Question: first of all, I don't know if it's legal to do this, but please read <URL> to understand me better.
as you read in the question, I have trouble pushing new files into an input, I knew that I get only the last file because of the files into input's file list. so I changed pushing from this: ()
'''
function inputImage(quode, f){
let list = new DataTransfer();
list.items.add(f);
let img = list.files;
document.querySelector("#imageUploader_"+quode).files = img;
}
'''
to this:
'''
function inputImage(quode, f){
document.querySelector("#imageUploader_"+quode).files.push(f);
}
'''
but I get this error
> 'document.querySelector(...).files.push' is not a function
I get it from <URL>
I've also tried this
'''
function inputImage(quode, f){
document.querySelector("#imageUploader_"+quode).files.add(f);
}
'''
but I get this
> TypeError: 'document.querySelector(...).files.add' is not a function
the file object looks like (from the console):
'''
File {
lastModified: 1642515255138
lastModifiedDate: Tue Jan 18 2022 17:14:15 GMT+0300 (GMT+03:00) {}
name: "[(33),12,2314,100,45].jpeg"
size: 8115
type: "image/jpeg"
webkitRelativePath: ""
[[Prototype]]: File
}
'''
the file list :
'''
FileList {length: 0[[Prototype]]: FileList}
'''

:
see <URL> it may help
and this is some documentation:
1. Mozilla datatransfer
2. Mozilla FileList
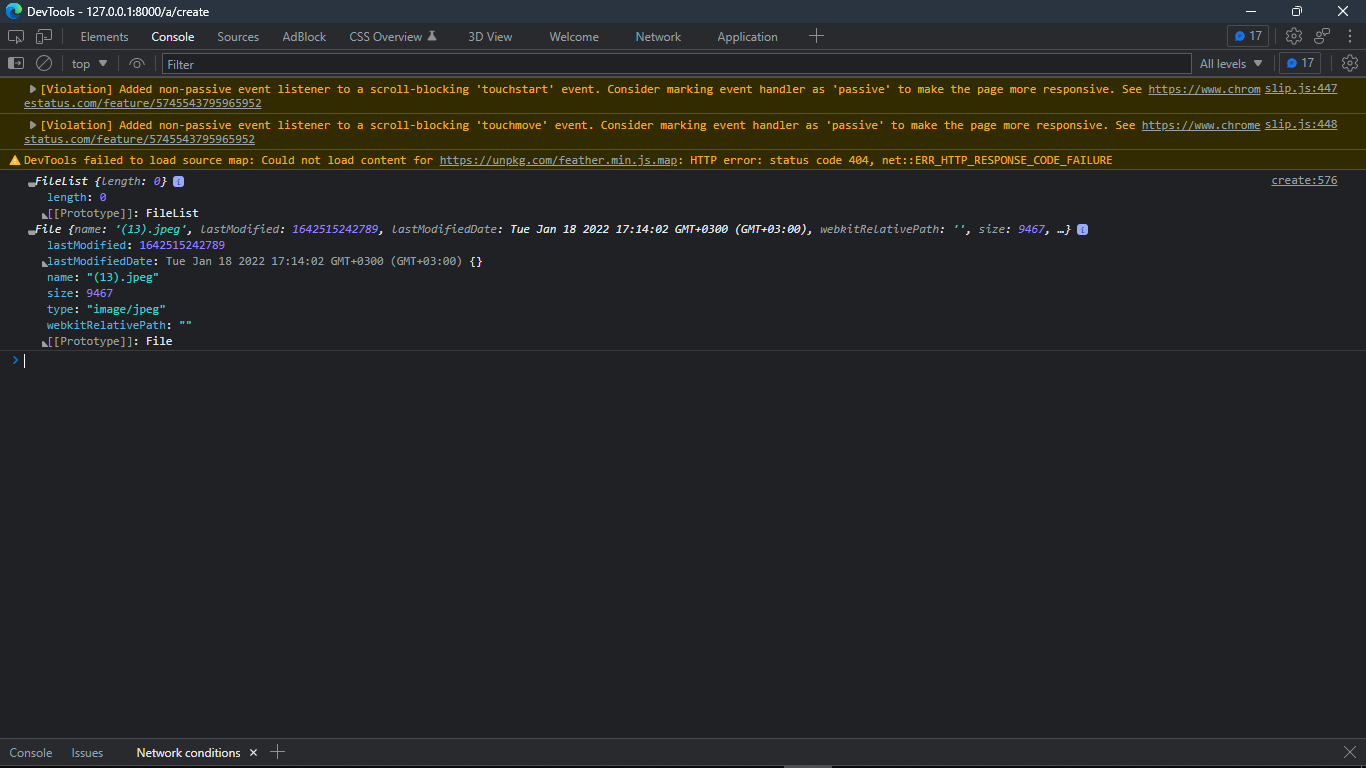
Answer: the reason wasn't related to datatransfer even nor related to JS. the problem that I wasn't managing the request array perfectly, so I only get the last input's file, so I changed the request from this
'''
public function store(Request $request){
$gen = ['_token','examHash','name','duration','bornline','deadline','note','hardness','vip','examType','published'];
$questions = $request->except($gen);//questions
$data = [];
$count = 0;
foreach($questions as $k => $i){
if(str_starts_with($k, 'ex_')){
$quode= '';
$ex = '';
$type = '';
$quode = str_replace("ex_", "", $k);
$ex = $i;
$type = $questions['questionType_'.$quode];
$count += 1;
}
$data += [$quode => []];
if(str_ends_with($k, $quode)){
// check if the $k is unnecessary element and skip it, add only needed data to $data array
if((($type == "option" && (!str_starts_with($k, "label") && !str_starts_with($k, "single") && !str_starts_with($k, "choice"))) || ($type == "label" && (!str_starts_with($k, "option") && !str_starts_with($k, "single"))) || ($type == "single" && (!str_starts_with($k, "label") && !str_starts_with($k, "option") && !str_starts_with($k, "choice"))))){
$data[$quode]['sort'] = $count;
$data[$quode] += [str_replace("_".$quode, "", $k) => $i];
}
if(str_starts_with($k, "image")){
$questions['image_'.$quode]->storeAs('ques', $quode.$ex);
}
}
}
$data = array_merge(request()->only($gen), $data);
dd($data);
}
'''
to this
'''
foreach($questions as $k => $i){
if(str_starts_with($k, 'ex_')){
$quode= '';
$ex = '';
$type = '';
$image= [''];
$quode = str_replace("ex_", "", $k);
$ex = $i;
$type = $questions['questionType_'.$quode];
$image = $questions['image_'.$quode];
$count += 1;
}
$data += [$quode => []];
if(str_ends_with($k, $quode)){
// check if the $k is unnecessary element and skip it, add only needed data to $data array
if((($type == "option" && (!str_starts_with($k, "label") && !str_starts_with($k, "single") && !str_starts_with($k, "choice"))) || ($type == "label" && (!str_starts_with($k, "option") && !str_starts_with($k, "single"))) || ($type == "single" && (!str_starts_with($k, "label") && !str_starts_with($k, "option") && !str_starts_with($k, "choice"))))){
$data[$quode]['sort'] = $count;
$data[$quode] += [str_replace("_".$quode, "", $k) => $i];
$data[$quode]['image'] = $image;
$data[$quode]['image']->storeAs('ques', $quode.$ex);
}
}
}
'''